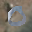
Label: 0